Question: my main language is vb/c#.net and I'd like to make a console program but with a menu system.
If any of you have worked with "dos" like programs or iSeries from IBM then thats the style I am going for.
 so, was wondering if anyone knows of a "winforms" library that will make my form look like this. I dont mind a "fake winforms look" or a console application but thats how I'd like.
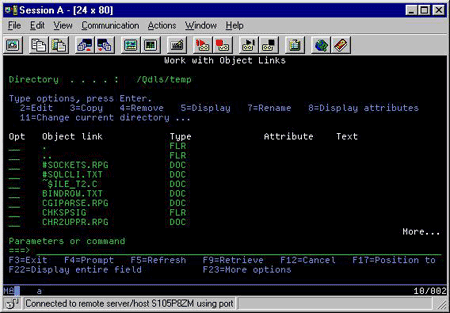
Answer: You are looking for a curses like library but for windows. And usable from VB & C#.
Curses provides for a even richer text based UI than even iSeries. All sorts of widgetry!
Windows is not really supportive of text interfaces whether on purpose or not so are out of luck.
But ...
Well, how about <URL>.
And if you don't mind using Python for just the front-end see <URL>.